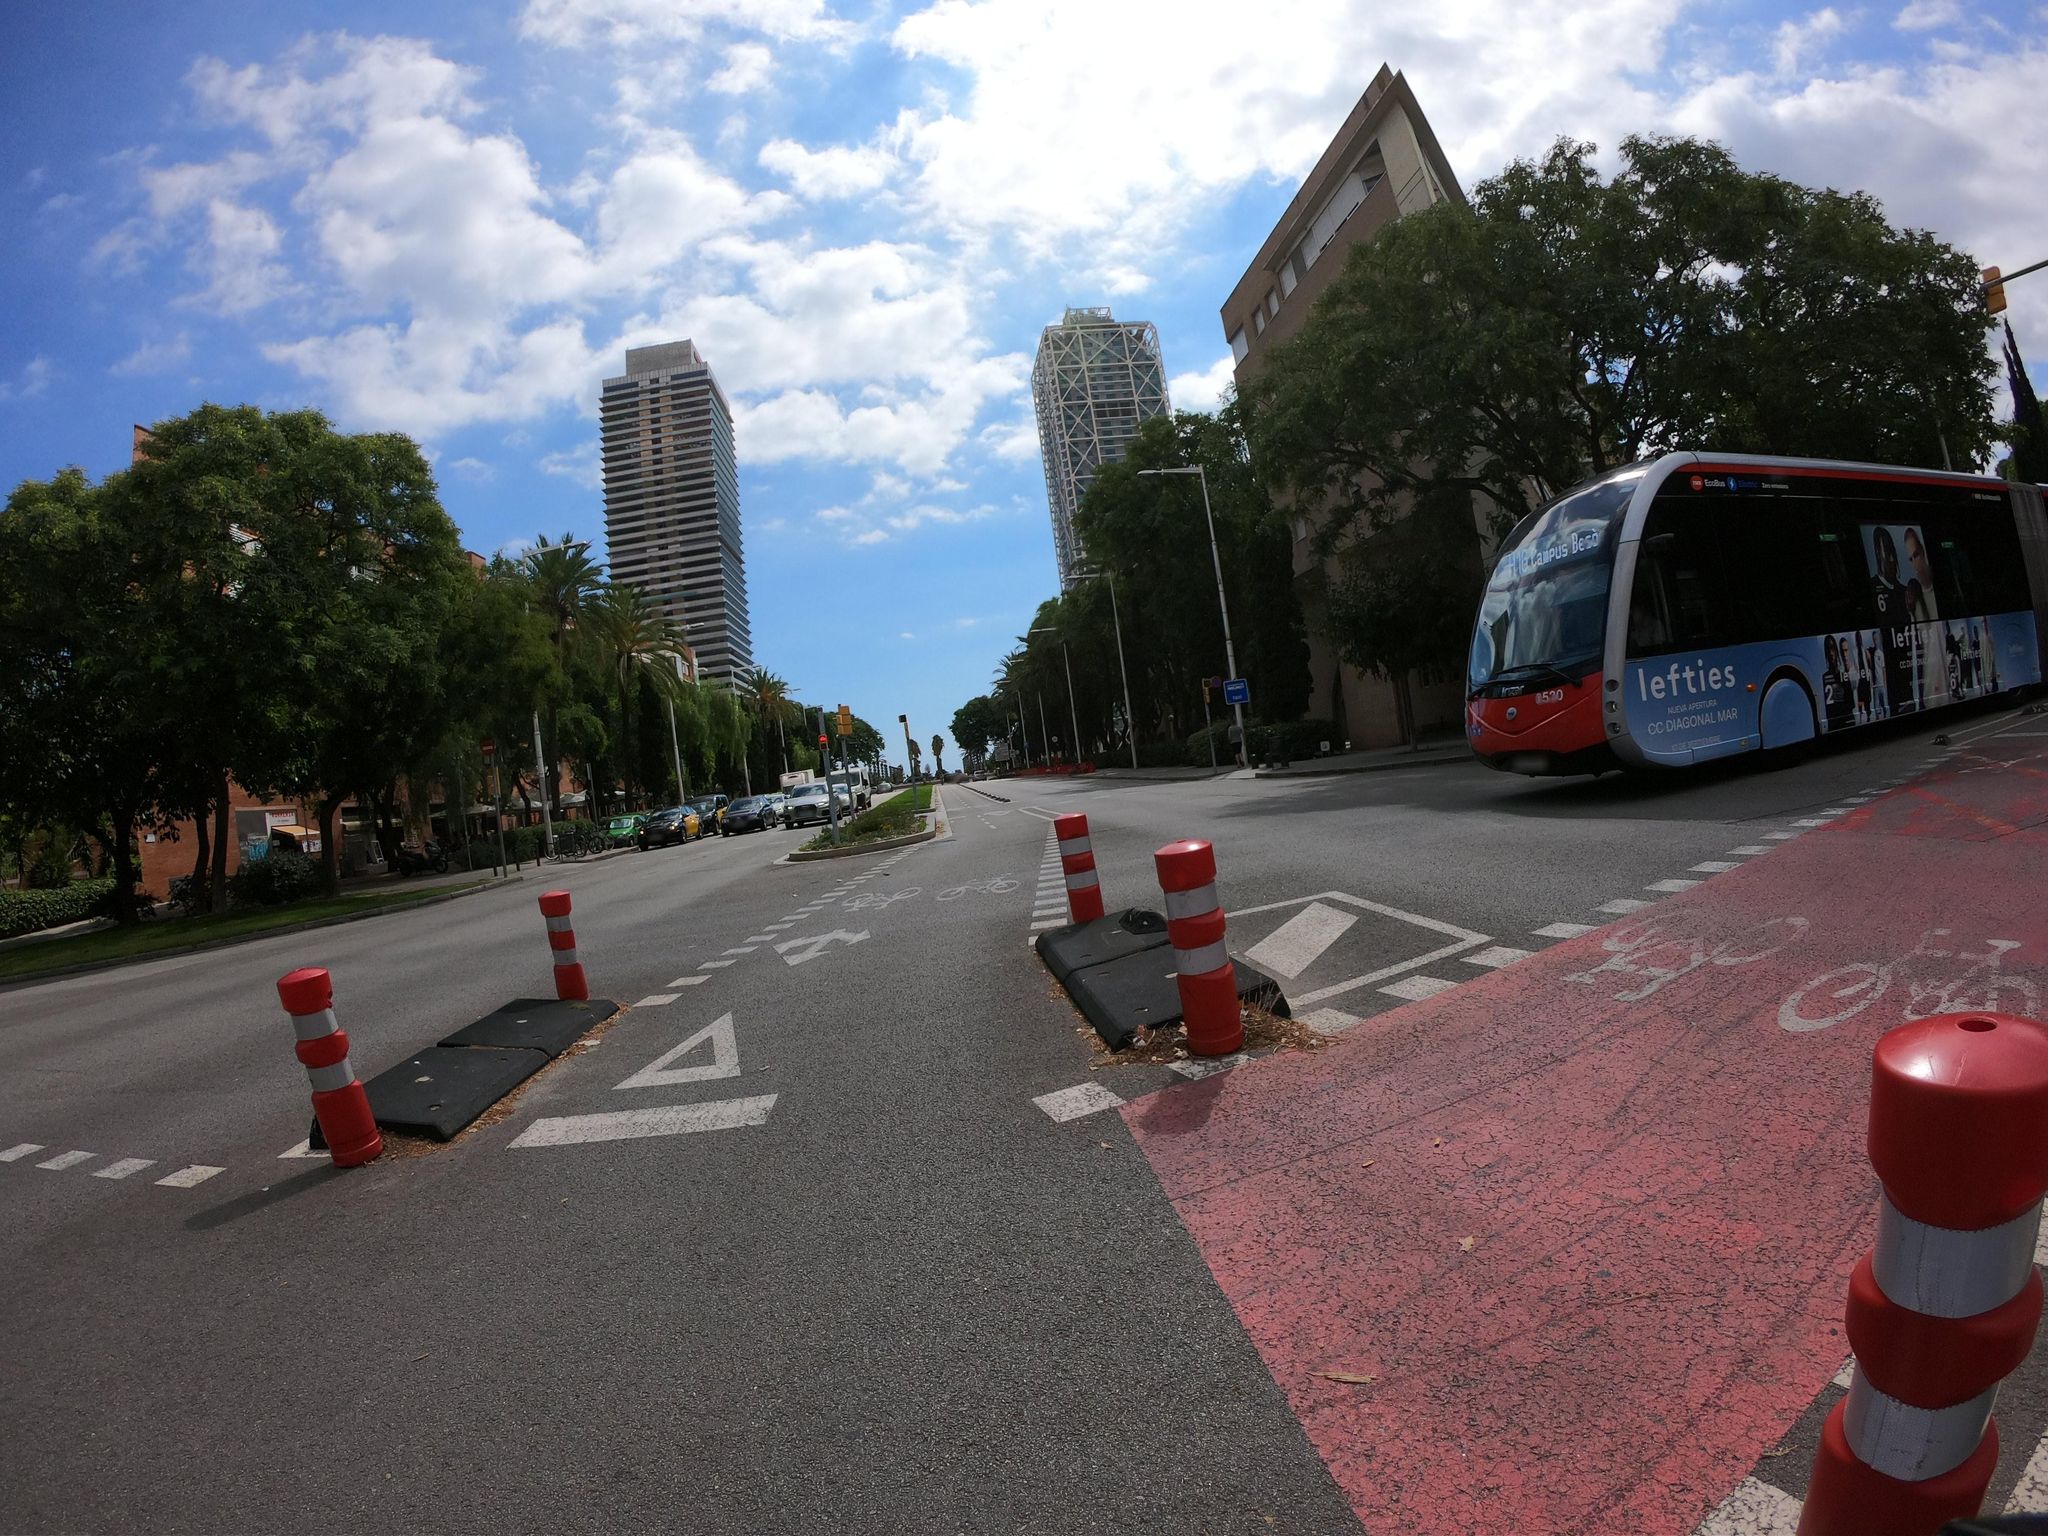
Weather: cloudy
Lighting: day
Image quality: good
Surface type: cycling surface
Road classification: cycleway
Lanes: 2
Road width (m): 2
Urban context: urban centre
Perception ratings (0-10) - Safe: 6.57, Lively: 8.87, Beautiful: 2.64, Boring: 0.7, Depressing: 6.11, Wealthy: 5.97